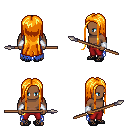
a pixel art fantasy rpg character, male body template, human, dark skin, blue tattered cape, red pants, light blonde extra-long hairstyle, white cloth bracers, ghillies, spear, four views (front, back, left, right), 2x2 character sprite sheet, small pixel art, hard edges, no anti-aliasing